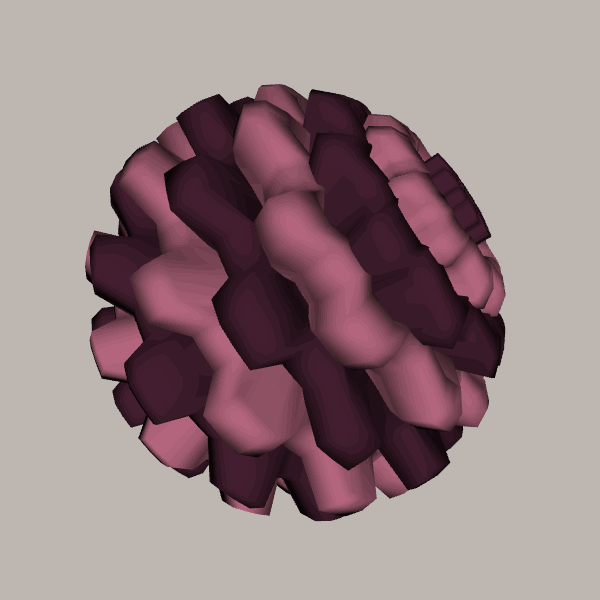
Background: light